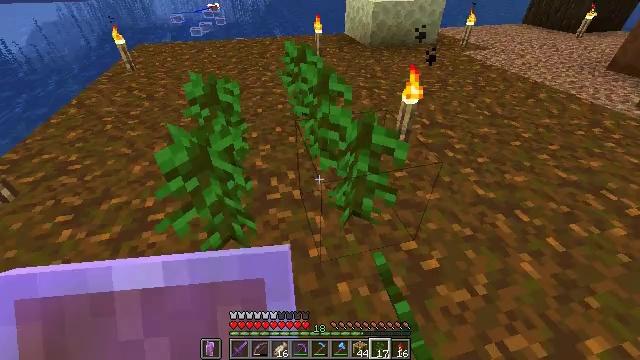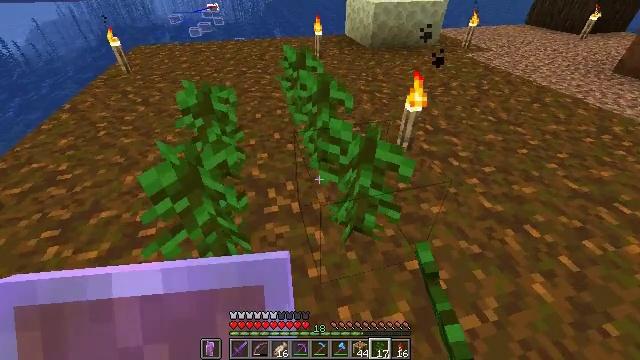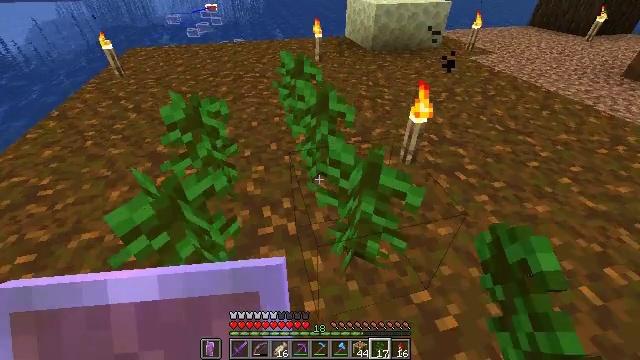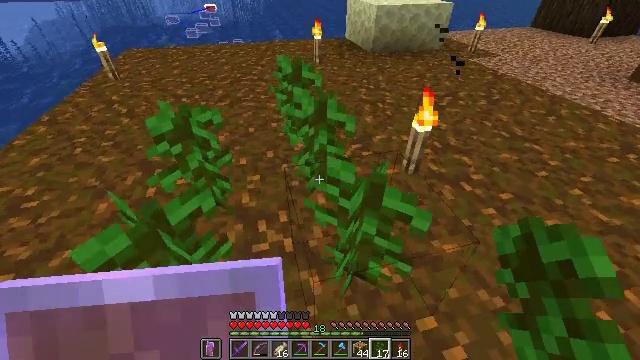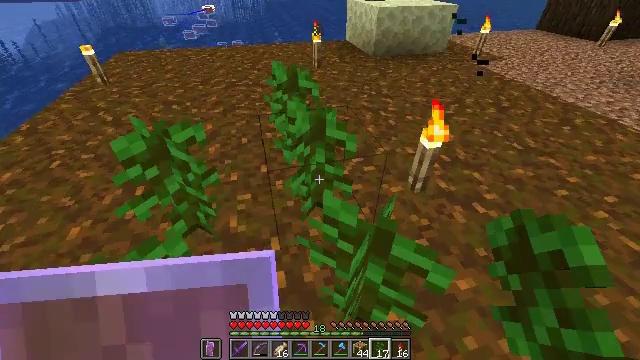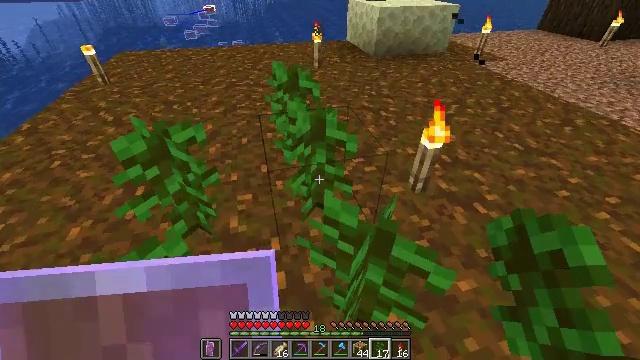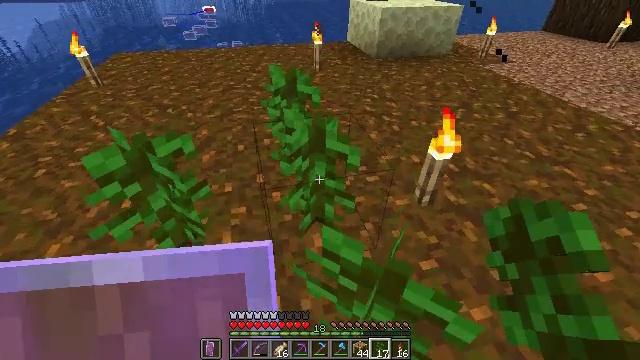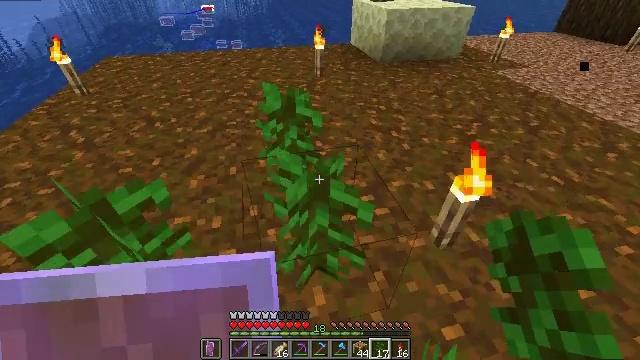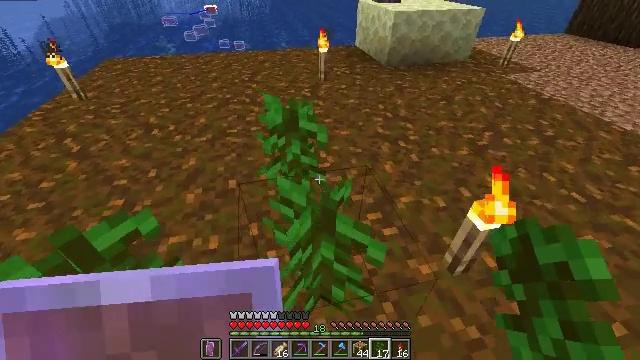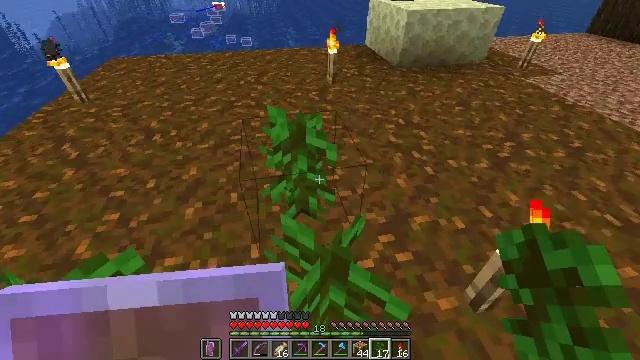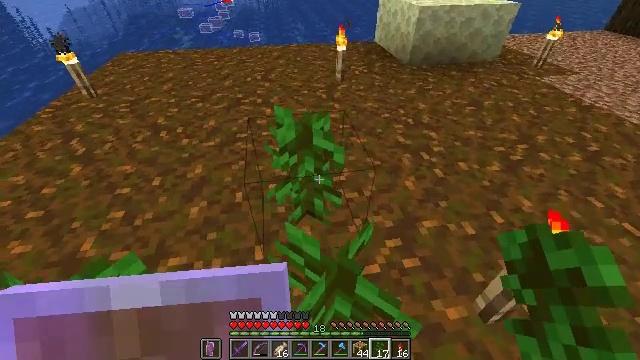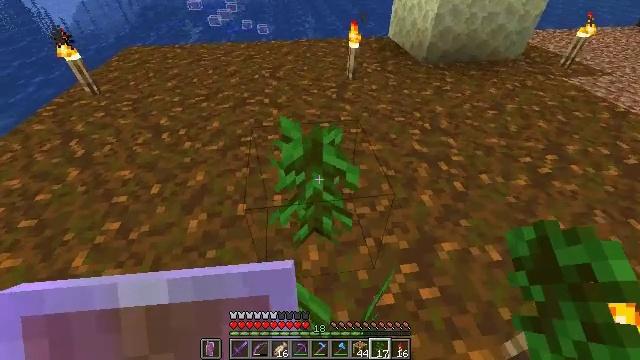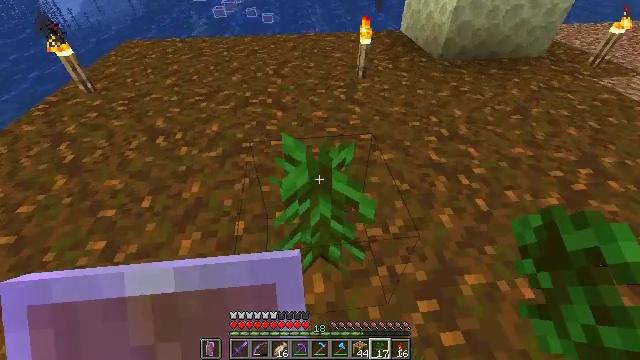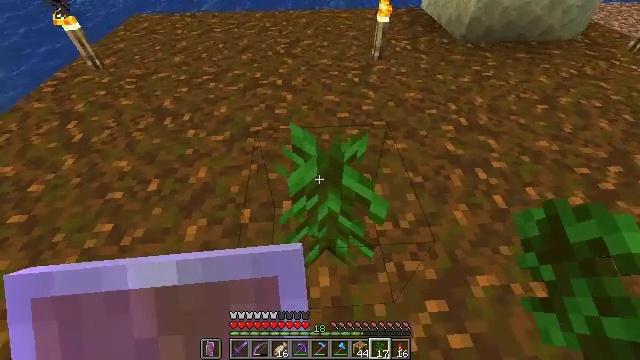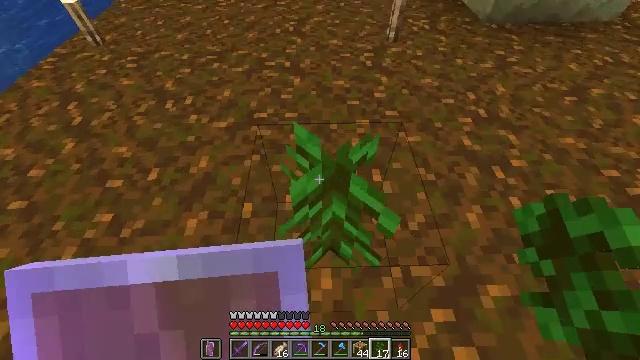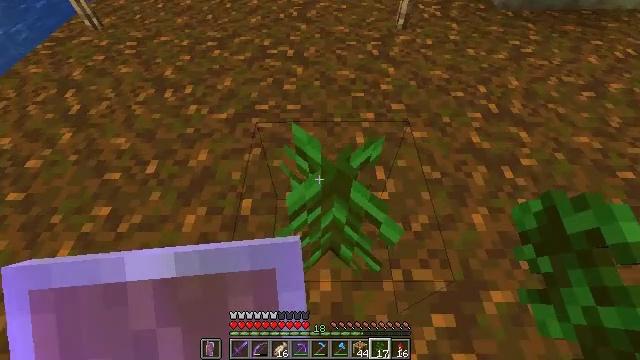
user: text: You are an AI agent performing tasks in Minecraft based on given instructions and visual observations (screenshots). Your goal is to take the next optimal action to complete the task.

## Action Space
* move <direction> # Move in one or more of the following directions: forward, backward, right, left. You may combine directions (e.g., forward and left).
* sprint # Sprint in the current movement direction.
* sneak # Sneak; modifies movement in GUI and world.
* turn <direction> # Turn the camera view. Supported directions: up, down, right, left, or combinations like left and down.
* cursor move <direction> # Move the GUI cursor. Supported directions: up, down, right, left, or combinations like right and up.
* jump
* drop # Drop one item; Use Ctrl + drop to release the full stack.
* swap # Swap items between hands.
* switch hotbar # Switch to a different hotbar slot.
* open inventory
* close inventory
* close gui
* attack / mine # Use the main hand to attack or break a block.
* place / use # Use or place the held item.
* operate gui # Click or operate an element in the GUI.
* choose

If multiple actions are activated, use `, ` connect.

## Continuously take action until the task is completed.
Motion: motion action
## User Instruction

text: Collect a jungle sapling by breaking it.
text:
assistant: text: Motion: move forward
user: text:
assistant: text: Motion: move forward
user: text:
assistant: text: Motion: move forward
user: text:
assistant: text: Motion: move forward
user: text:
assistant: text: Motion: move forward
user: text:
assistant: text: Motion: move forward
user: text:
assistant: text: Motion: move forward
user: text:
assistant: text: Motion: move forward
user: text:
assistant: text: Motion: move forward, turn left
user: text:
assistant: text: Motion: move forward, turn left
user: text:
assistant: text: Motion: move forward, turn left and down
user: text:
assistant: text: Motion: move forward, turn left and down
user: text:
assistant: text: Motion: move forward, turn left and down
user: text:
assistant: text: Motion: turn left and down
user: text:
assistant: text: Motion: turn left and down
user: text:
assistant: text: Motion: turn down
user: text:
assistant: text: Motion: no_op
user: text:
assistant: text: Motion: attack / mine
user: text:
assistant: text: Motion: attack / mine
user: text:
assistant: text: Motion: attack / mine
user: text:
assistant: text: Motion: move forward
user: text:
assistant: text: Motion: move forward
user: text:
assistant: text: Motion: no_op